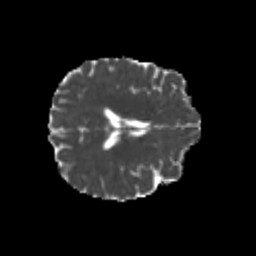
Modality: MD
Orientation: axial
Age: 21
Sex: female
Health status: healthy
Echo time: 0.074 s